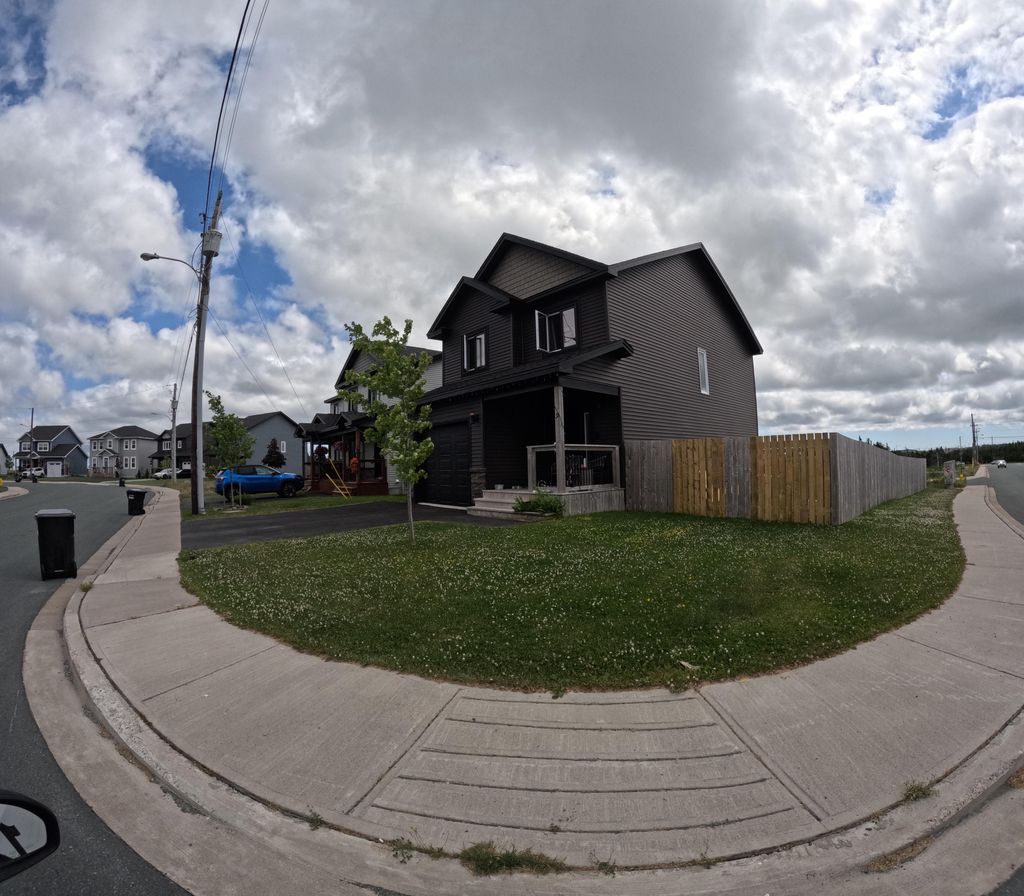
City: st_johns